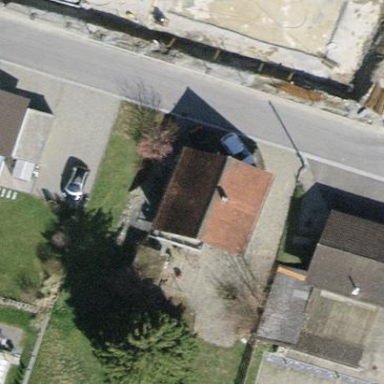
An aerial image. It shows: Building with tiled roof.